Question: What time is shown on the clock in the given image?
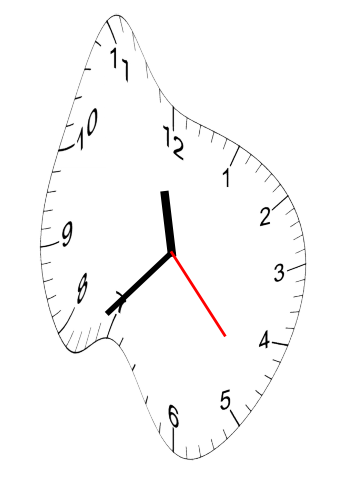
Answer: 11:37:23